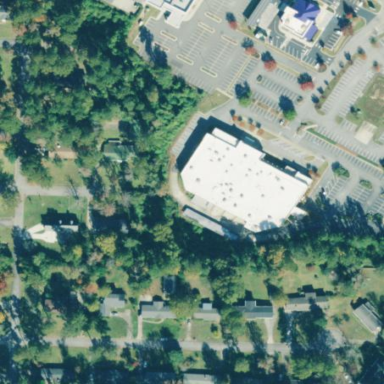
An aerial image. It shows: Clinic building offering healthcare services.